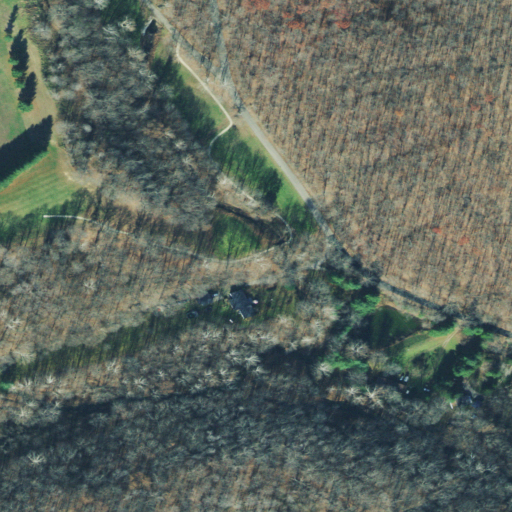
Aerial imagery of valley in Ohio named DeBord Hollow containing deciduous forest, mixed forest, open development, and pasture